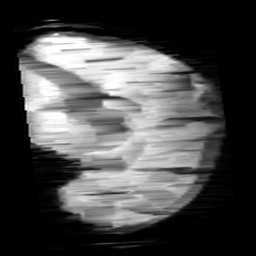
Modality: minIP
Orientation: sagittal
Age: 11
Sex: male
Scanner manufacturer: siemens
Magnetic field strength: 3 T
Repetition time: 0.027 s
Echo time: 0.02 s